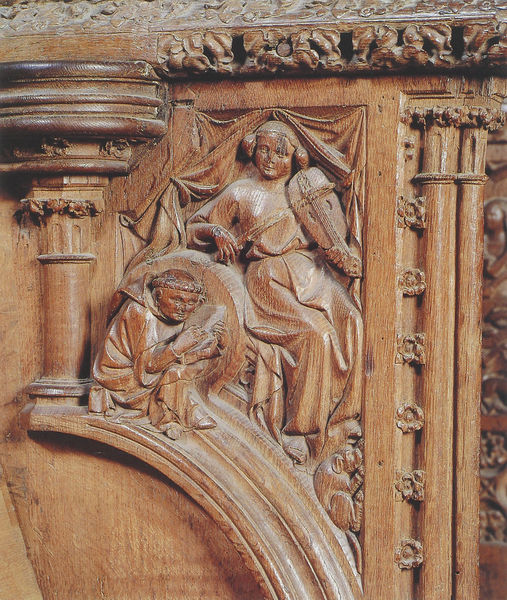
Titel: Kölner Dom, Chorgestühl
Standort: Köln, Dom (EU - D - NRW)
Schlagwörter: mann, umhang, menschen, sitzen, blumen, braun, frau, holz, kleid, stuhl, säule, säulen, hund, tier, ornament, möbel, vorhang, kirche, kutte, sitzend, musik, musiker, renaissance, affe, skulptur, relief, bogen, figuren, spielen, lesen, musikinstrument, verzierung, kloster, schnitt, altar, kapitell, schnitzerei, portal, geige, mittelalter, mönch, eiche, laute, holt, mittelalterlich, schnitzen, tonsur, chorgestühl, ratte, kleriker, holzschnitzerei, schitzerei, holzrelief, geigerin, reneaissance, viola da gamba